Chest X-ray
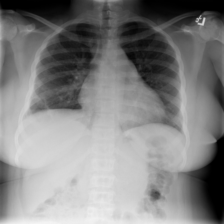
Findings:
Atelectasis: negative
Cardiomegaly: positive
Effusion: negative
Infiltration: negative
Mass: negative
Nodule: negative
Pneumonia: negative
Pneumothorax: negative
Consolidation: negative
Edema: negative
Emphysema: negative
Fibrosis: negative
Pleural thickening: negative
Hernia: negative